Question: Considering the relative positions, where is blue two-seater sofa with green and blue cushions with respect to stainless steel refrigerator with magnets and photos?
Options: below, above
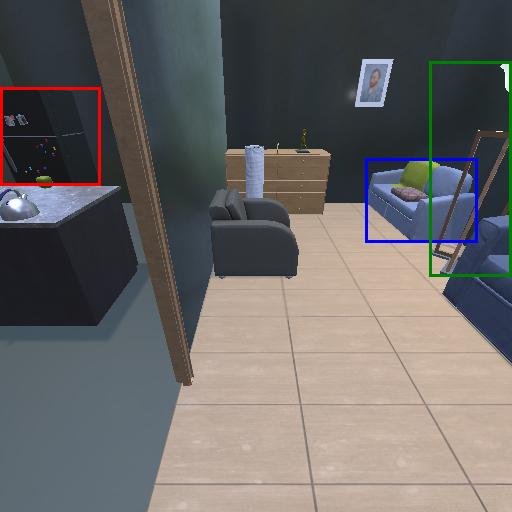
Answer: below